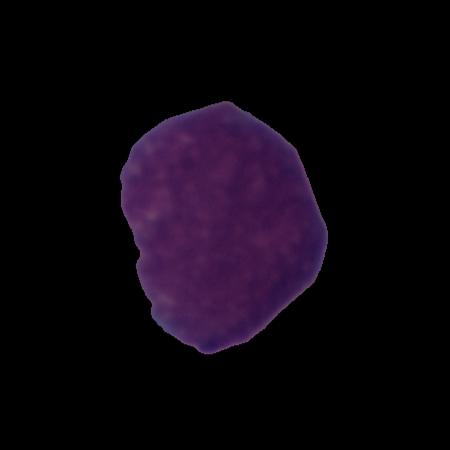
Label: healthy